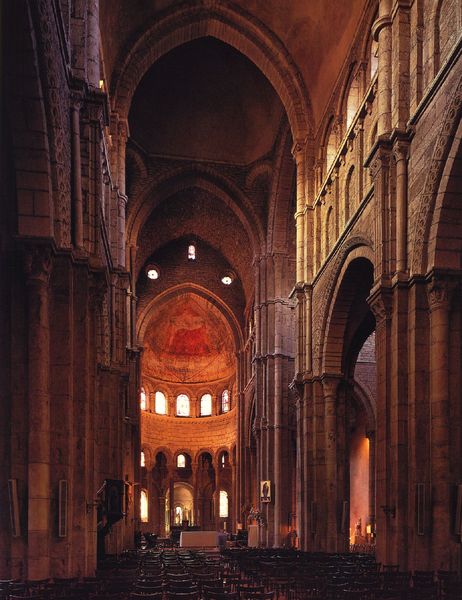
Titel: Paray-le-Monial in der Nähe von Cluny
Standort: (F Burgund (Bourgogne )) (EU - F - Burgund (Bourgogne ))
Schlagwörter: dunkel, braun, fenster, hell, licht, pfeiler, stühle, säule, säulen, rot, stein, kirche, decke, innen, bogen, italien, rundbogen, hoch, foto, gewölbe, religion, schiller, altar, bänke, kapitelle, kathedrale, mittelschiff, dienste, kanzel, spitzbogen, apsis, rundbögen, romanik, chor, deckengemälde, fresko, basilika, tympanon, deckenmalerei, deckengewölbe, fotofrafie